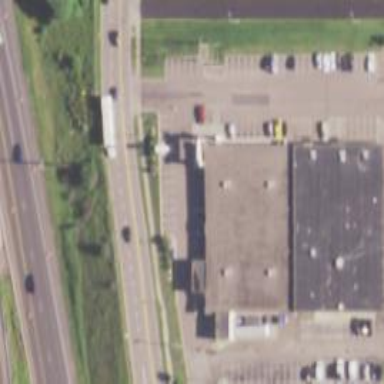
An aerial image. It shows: Building.